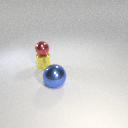
small yellow metal cylinder below small red metal sphere